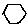
Label: hexagon